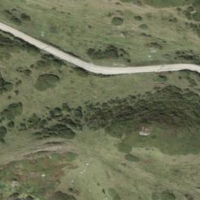
EUNIS habitat code: 26
Species observed at this site:
Arnica montana
Gymnadenia rhellicani
Anthyllis vulneraria